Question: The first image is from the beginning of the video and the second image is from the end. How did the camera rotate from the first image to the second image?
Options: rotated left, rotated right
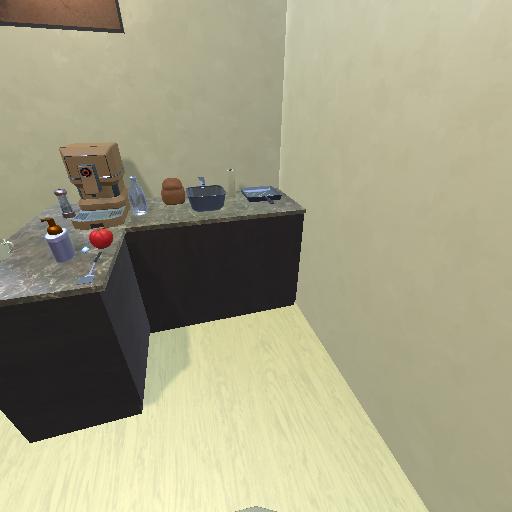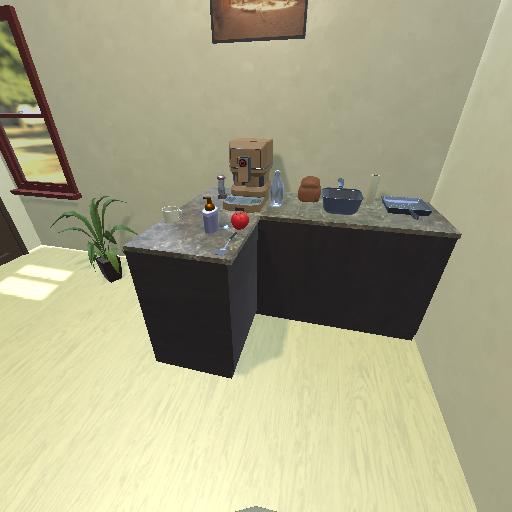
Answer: rotated left